Question: Thanks for looking into my question.
I am a beginner in android development and currently i am trying to make chat app which uses socket and node js.
I used a library from github i.e <URL> and was able to send message to my server and i was able to receive back message as well under "new_client_message" which is shown in the logcat image below.
The problem i am facing is that i cannot figure out the way to get the messages from the server to display it in a list view. It would be great if anyone could help me out. Thanks in advance
My LogCat:

Node.js Code:
'''
var socket = require('socket.io');
var express = require('express');
var http = require('http');
var app = express();
var server = http.createServer(app);
var io = socket.listen(server);
var users = {};
var clients = {};
io.sockets.on( 'connection', function(socket) {
console.log("New client !");
var socket_id = socket.id;
var hs = socket.handshake;
//store user with socket id
if(hs.query.user_id !== undefined){
users[hs.query.user_id] = socket.id; // connected user with its socket.id
}
clients[socket.id] = socket; // add the client data to the hash
socket.on('disconnect', function () {
delete clients[socket.id]; // remove the client from the array
delete users[hs.query.username]; // remove connected user & socket.id
});
socket
.on('new_message', function(data){
clients[users['admin']].emit('new_message', {'original_data':data,'socket_id': socket_id } );
})
.on('new_client_message', function(data){
console.log(data);
clients[data.socket_id].emit('new_client_message', data.message);
})
;
});
server.listen(3030);
'''
And here is my code:
'''
socket = null;
try {
socket = new SocketIO("http://xxx.xxx.xx.xx:3030/");
} catch (MalformedURLException e1) {
// TODO Auto-generated catch block
e1.printStackTrace();
}
socket.connect(new IOCallback() {
@Override
public void onMessage(JSONObject json, IOAcknowledge ack) {
try {
System.out.println("Server said:" + json.toString(2));
} catch (JSONException e) {
e.printStackTrace();
}
}
@Override
public void onMessage(String data, IOAcknowledge ack) {
System.out.println("Server said: " + data);
}
@Override
public void onError(SocketIOException socketIOException) {
System.out.println("an Error occured");
socketIOException.printStackTrace();
}
@Override
public void onDisconnect() {
System.out.println("Connection terminated.");
}
@Override
public void onConnect() {
System.out.println("Connection established");
}
//here I was trying to get the message from the server, convert into string and
//display in list view(thats when the error displayed)
@Override
public void on(String event, IOAcknowledge ack, Object... args) {
System.out.println("Server triggered event '" + event + "'");
System.out.println("senrver ack" + ack);
System.out.println("server said this " + args[0]);
rohan = args[0].toString();
mListData.add(rohan);
//mListData.add(args[0].toString());
}
});
//mListData.add(rohan);
//sending the message from the app when onclick to the server which is sucessful
send.setOnClickListener(new OnClickListener(){
@Override
public void onClick(View arg0) {
// TODO Auto-generated method stub
// This line is cached until the connection is establisched.
//socket.send("new_message");
chat = messag.getText().toString();
karan = client_email+";"+chat;
// This line is cached until the connection is establisched.
socket.emit("new_message", karan);
click();
}
private void click() {
// TODO Auto-generated method stub
//getting the username
name = getIntent().getExtras().getString("name");
String output = name.substring(0,1).toUpperCase() + name.substring(1);
// converting the TextView message to string
msg = messag.getText().toString();
// combining the username and the text view
messag.setText(output +" " + ":" + " " + msg);
//showing the final combination in the listview
mListData.addAll(messag.getText().toString());
messag.setText("");
//when the list view is updated with data, then it goes to that position
lvList.setSelection(mListData.getCount() -1);
post();
}
'''
Please guide me where should i add further code to diplay the message from the node.js server in the listview. I am sure that i am making some mistake and i would appreciate if someone could correct me.
Much thanks !
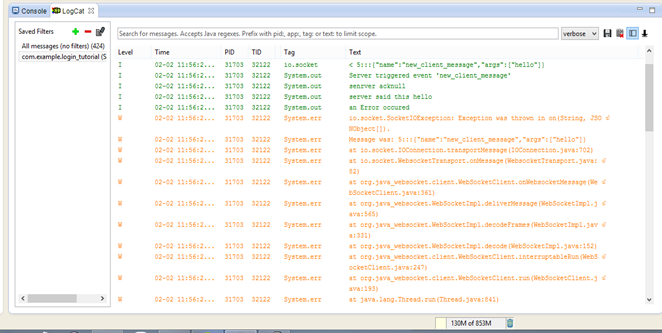
Answer: Hy Karan.. you are going in the right way mate. The only thing that is missing is the small snippet of code. Error here is that you set adapter in working thread. You can update views only from main thread.
You have to move the portion of the background task that updates the ui onto the main thread.
Just replace the code on:
'''
@Override
public void on(String event, IOAcknowledge ack, Object... args)
'''
with:
'''
@Override
public void on(String event, IOAcknowledge ack, Object... args) {
// TODO Auto-generated method stub
if(event.equals("new_client_message")){
Log.v("SocketIO", "new_client_message" + " " + args[0]);
rohan = args[0].toString();
System.out.println("admin" + " : " + " " + rohan);
runOnUiThread(new Runnable(){
@Override
public void run() {
// TODO Auto-generated method stub
mListData.add("Admin" + " : " + " " + rohan);
mListData.notifyDataSetChanged();
lvList.setSelection(mListData.getCount() -1);
}
});
}
'''
here "new_client_message" is trigger from the server.. just replace with yours.
For example in you case "new_message" is the trigger from your app to the server. Sorry for not a professional word but i hope it will help.
Cheers